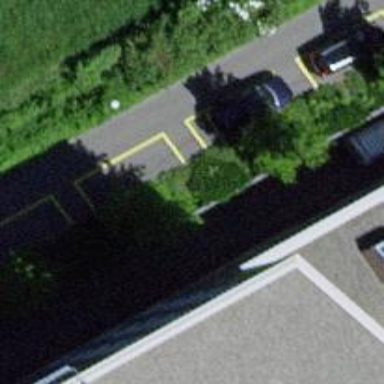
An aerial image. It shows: Parking entrance.